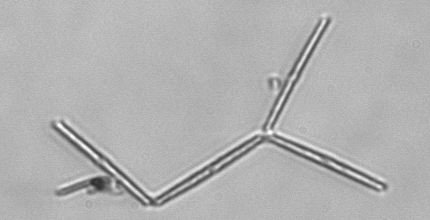
Label: Thalassionema